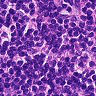
Metastatic tissue present: no